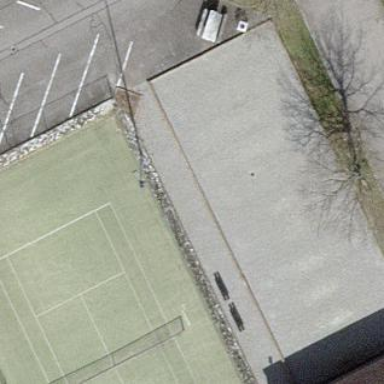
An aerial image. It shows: Gravel pitch for playing boules.